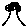
Label: tree